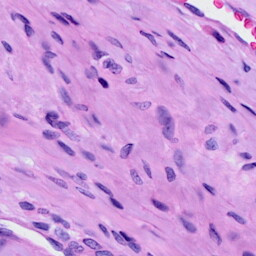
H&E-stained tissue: Cervix